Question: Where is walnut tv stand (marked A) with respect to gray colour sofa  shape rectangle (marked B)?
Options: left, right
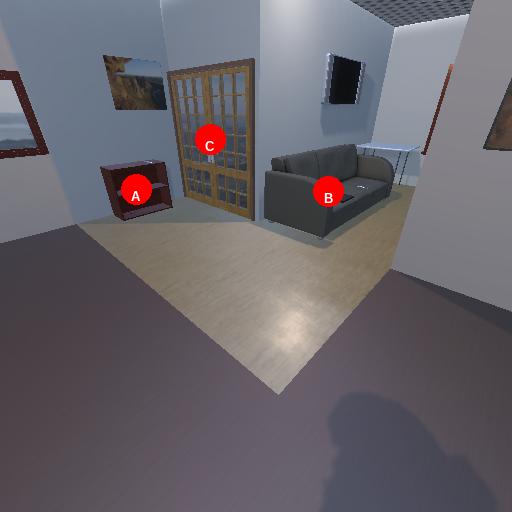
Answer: left